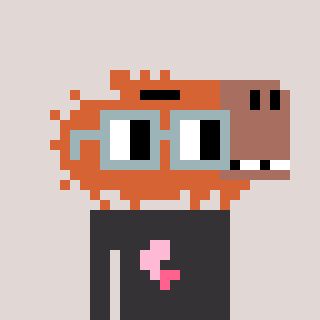
a pixel art character with square dark gray glasses, a capybara-shaped head and a grayscale-colored body on a warm background